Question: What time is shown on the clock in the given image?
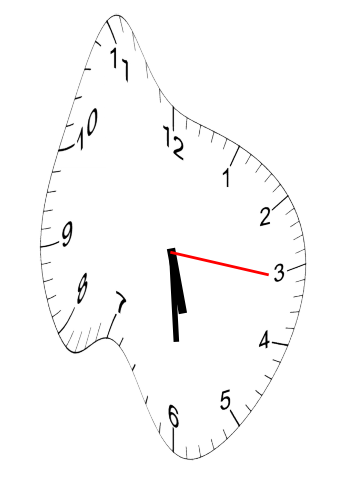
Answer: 05:29:16